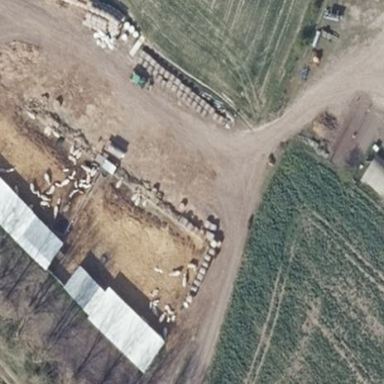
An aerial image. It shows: Farmyard area.